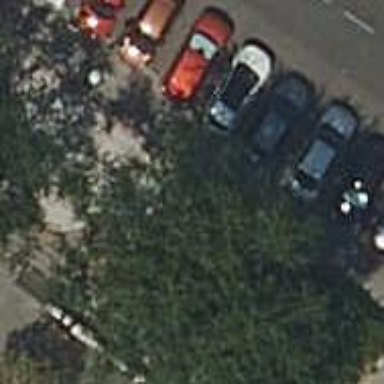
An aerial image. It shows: Bicycle parking area with stands available.